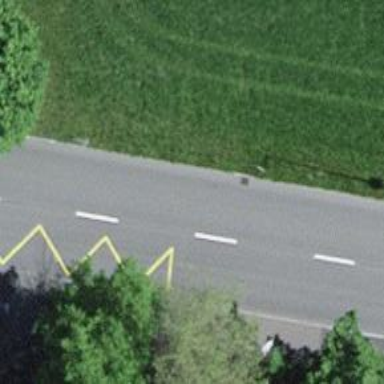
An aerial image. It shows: Bus stop equipped with public transport stop position.